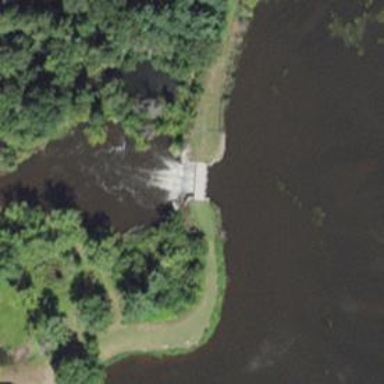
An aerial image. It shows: Dam along waterway.